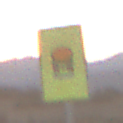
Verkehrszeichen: FahrzeugeMitWassergefaehrdenderLadungOhnePfeilsymbol
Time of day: SunriseSunset
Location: Outdoor (Nature)
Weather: Clear
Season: NotSpecified
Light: Natural